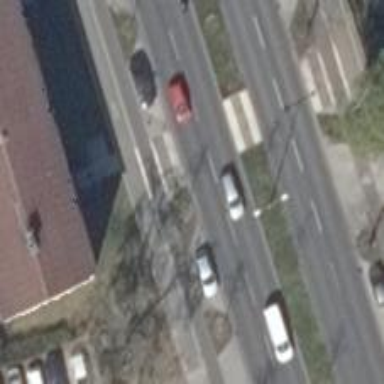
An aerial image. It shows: Unmarked crossing on the road.